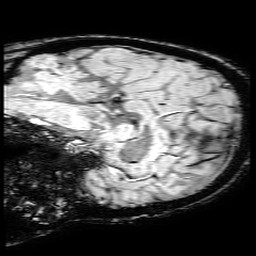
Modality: SWI
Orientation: sagittal
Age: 72
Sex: female
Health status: ill
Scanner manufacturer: philips
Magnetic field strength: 3 T
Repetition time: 0.031 s